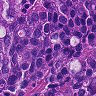
Metastatic tissue present: yes